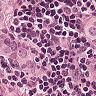
Metastatic tissue present: yes